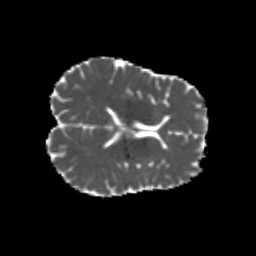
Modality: MD
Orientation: axial
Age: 25
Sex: male
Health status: healthy
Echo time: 0.074 s